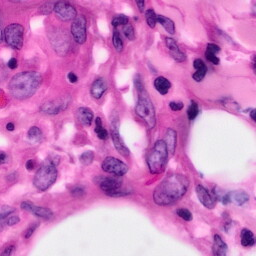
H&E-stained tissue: Pancreatic